Question: I met the following compile error:
> Cannot invoke 'enumerateObjectsUsingBlock' with an argument list of
type '((_, _, _) -> Void)'
I think it may be easier to understand my situation with this screenshot of XCode6.3.

This codes is for testing the fetching of PHAsset objects using the 'fetchAssetsWithMediaType' method. As you may know, this method returns PHFetchResult which has enumeration methods. I tried to enumerate all object in the result by 'enumerateObjectsUsingBlock'. Unfortunately, the Swift compiler gave me an error. After a long investigation, I ended up making a conclusion that this code is correct.
For your information, the above code is found by googling for testing PHAsset.
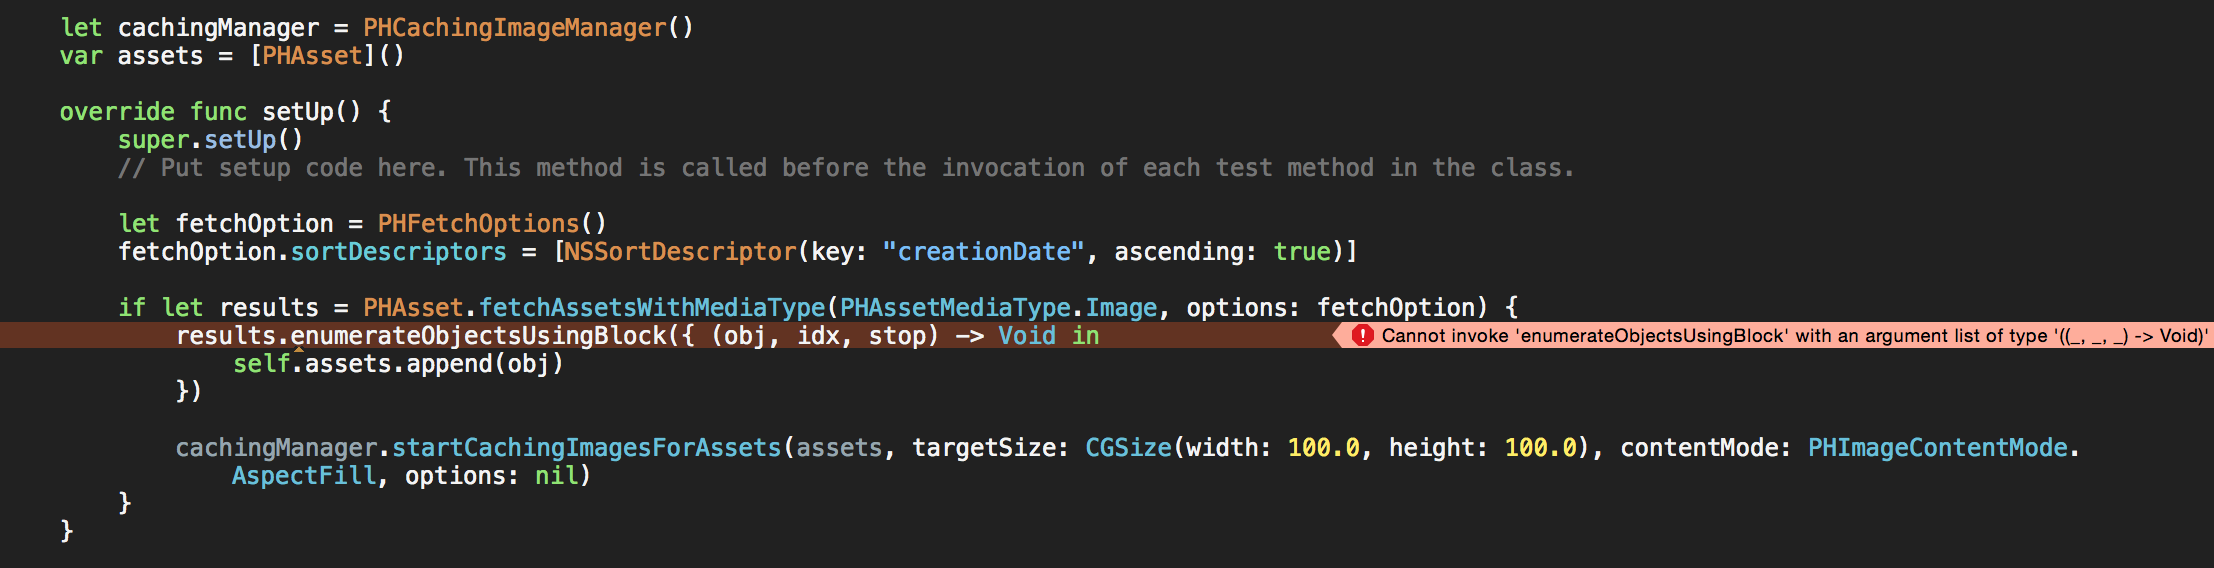
Answer: I finally found the answer to my question. a first parameter of a block of 'enumerateObjectsUsingBlock' is 'AnyType!'. Therefore, 'obj' argument for 'append' method should be downcast with 'as!'.
Anyway, I think an error message is not exact to point out this mistake. It seems that the compiler give this kind of an error message to a programmer when something wrong is in a block.